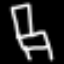
Label: chair